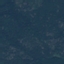
Land use / land cover class: Forest